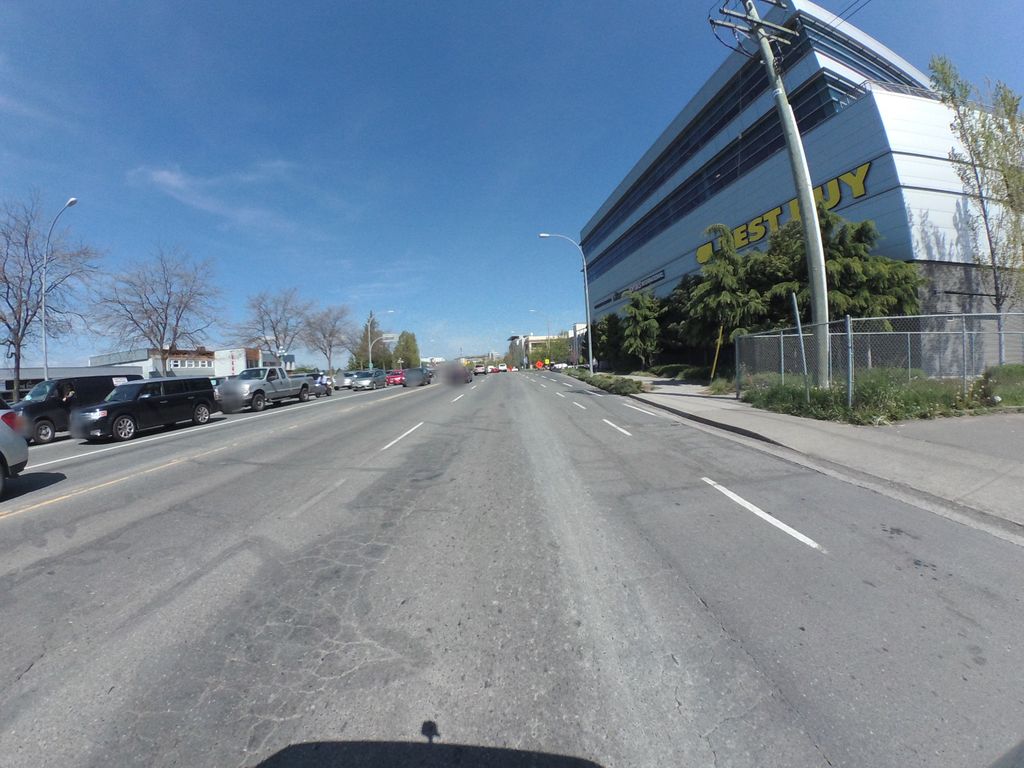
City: victoria